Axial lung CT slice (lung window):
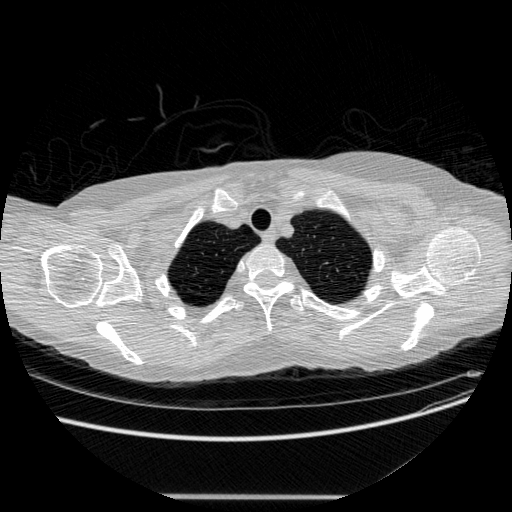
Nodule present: no